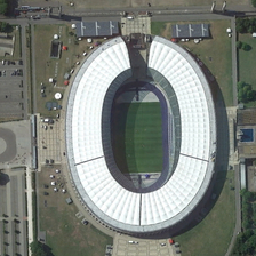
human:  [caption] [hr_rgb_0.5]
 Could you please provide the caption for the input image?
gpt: There is a parking lot near the stadium.

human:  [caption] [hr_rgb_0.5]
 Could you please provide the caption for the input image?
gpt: The parking lot is near the stadium.

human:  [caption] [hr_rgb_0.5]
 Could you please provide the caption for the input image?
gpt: Parked near a big stadium.

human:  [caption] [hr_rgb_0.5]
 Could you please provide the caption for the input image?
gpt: The parking lot is close to a stadium.

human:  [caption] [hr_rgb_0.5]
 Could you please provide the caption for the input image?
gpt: A parking lot is near a big stadium.